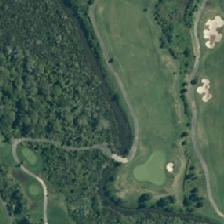
Land cover: herbaceous_freshwater_vege